Field crop: tomato
Growth stage: 2
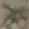
Species: solanum